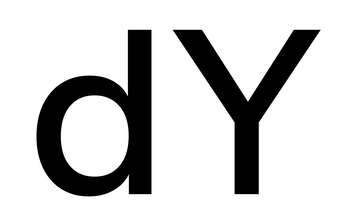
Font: InstrumentSans_Medium